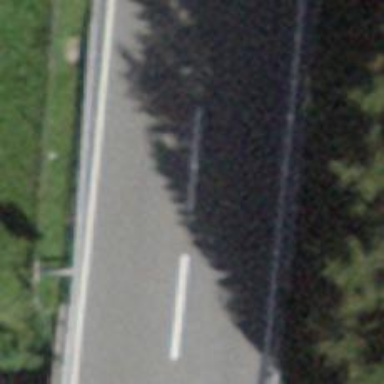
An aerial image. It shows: Asphalt trunk motorway.